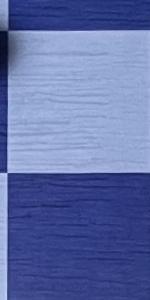
Label: Empty